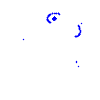
Particle: proton